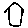
Label: house